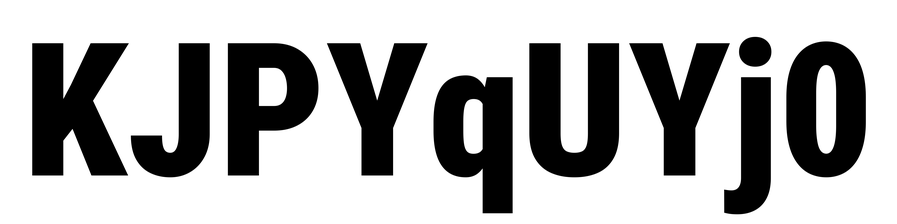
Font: Roboto_Condensed_Black